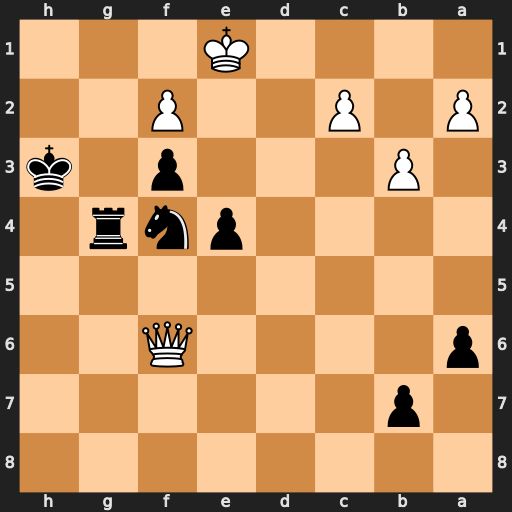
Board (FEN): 8/1p6/p4Q2/8/4pnr1/1P3p1k/P1P2P2/4K3
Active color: b
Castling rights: -
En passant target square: -
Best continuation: e3 fxe3 Kg2